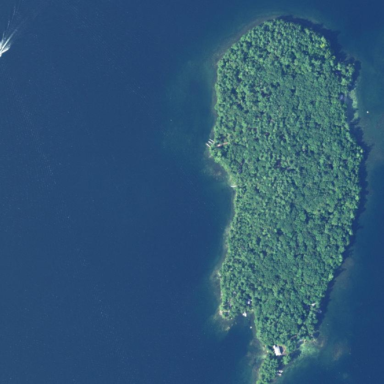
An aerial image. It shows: Islet.